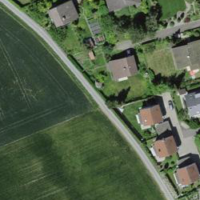
EUNIS habitat code: 55
Species observed at this site:
Cotinus coggygria